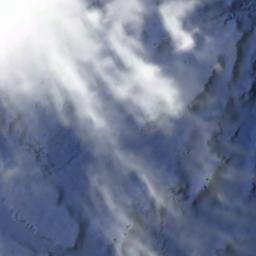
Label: cloud